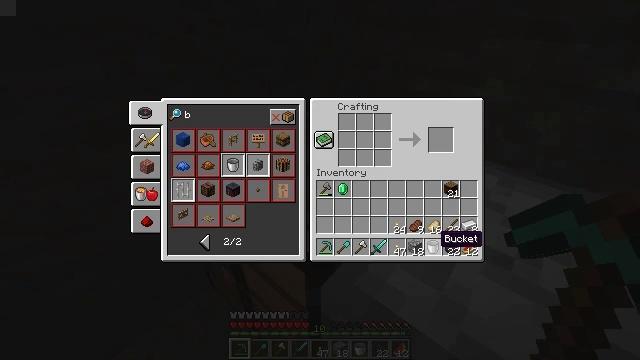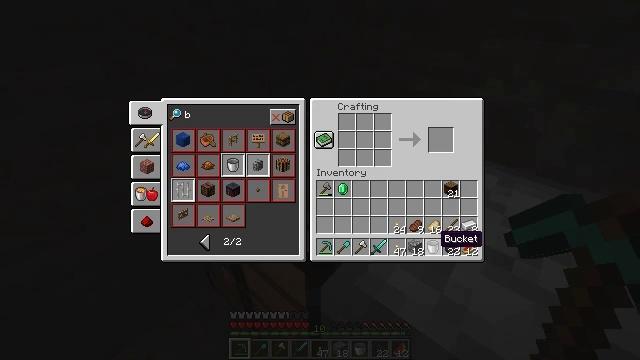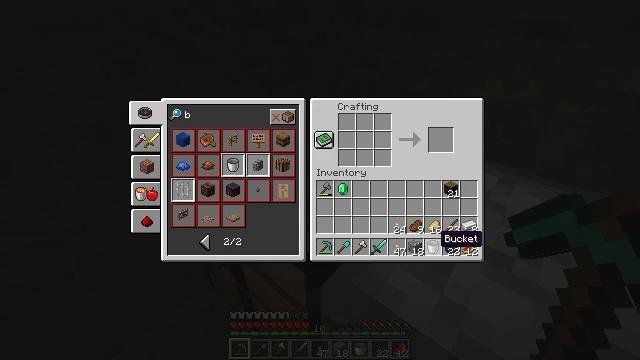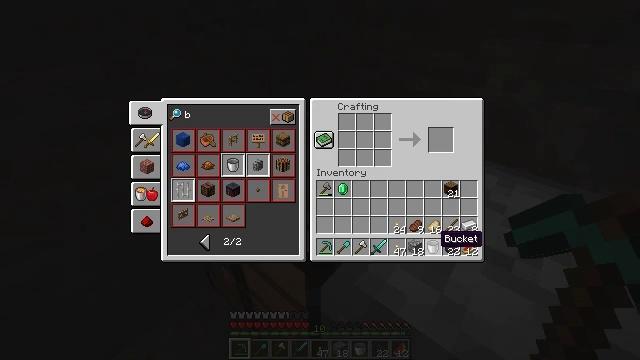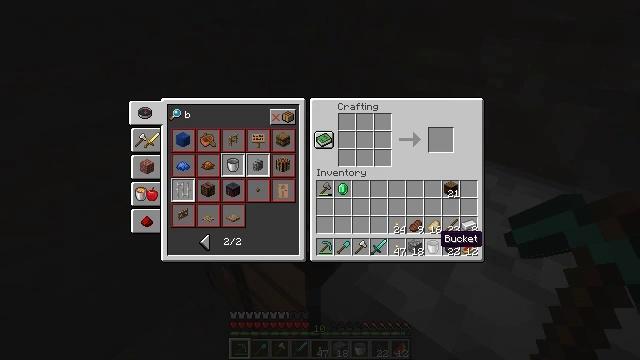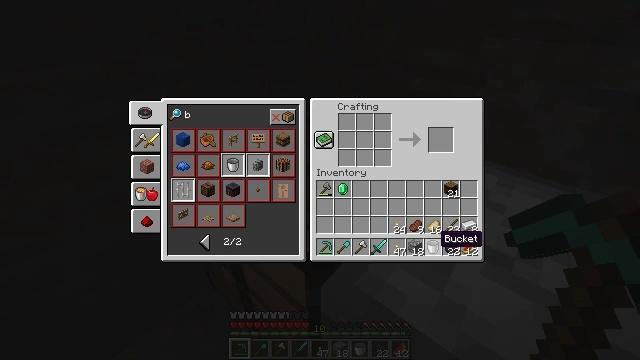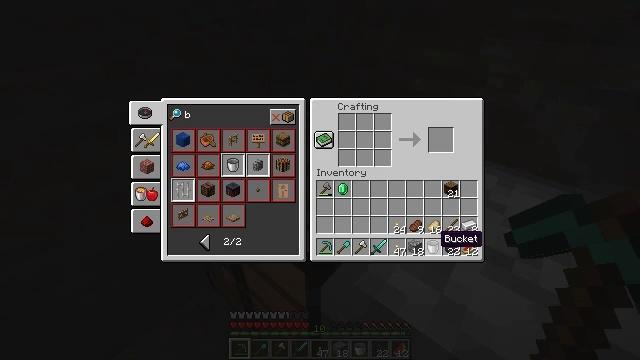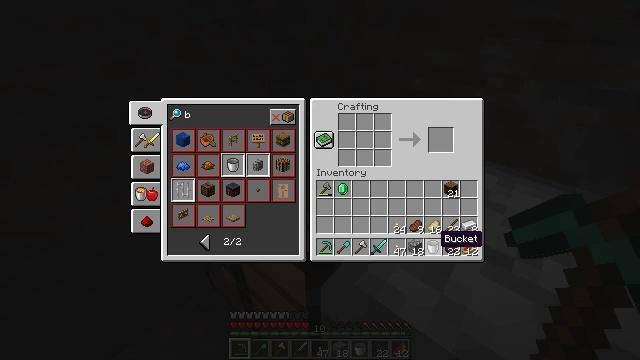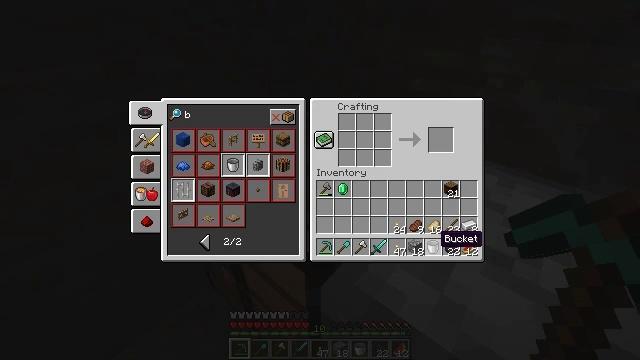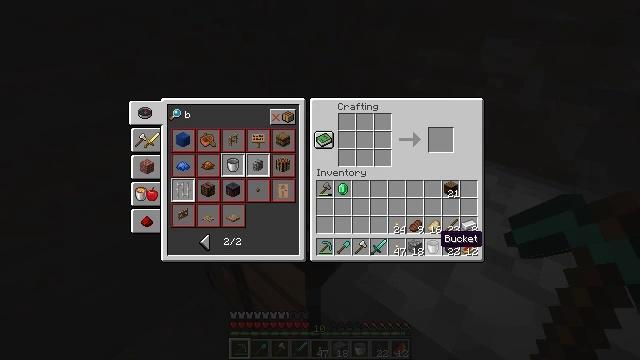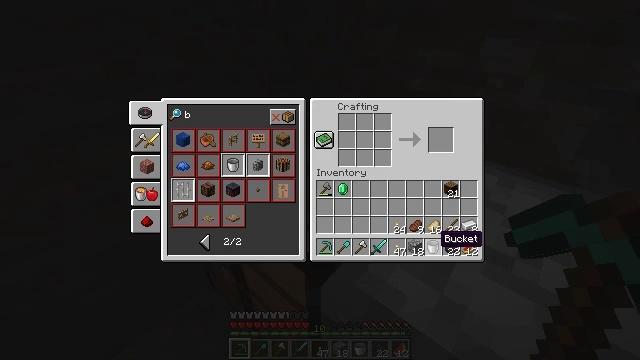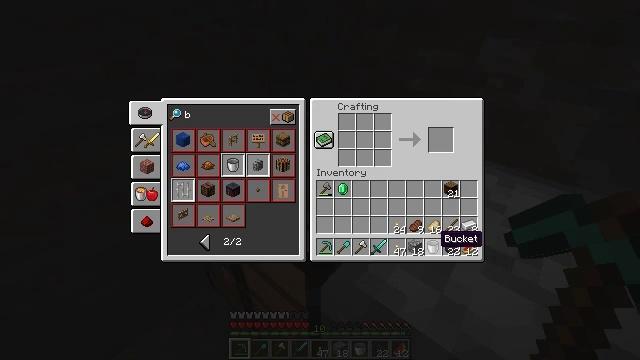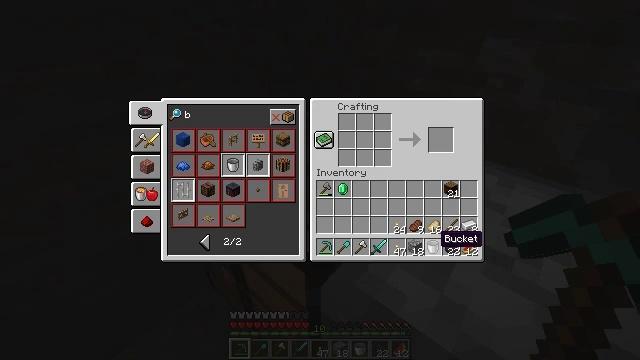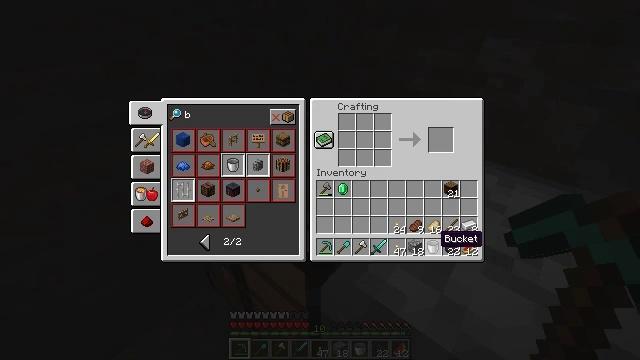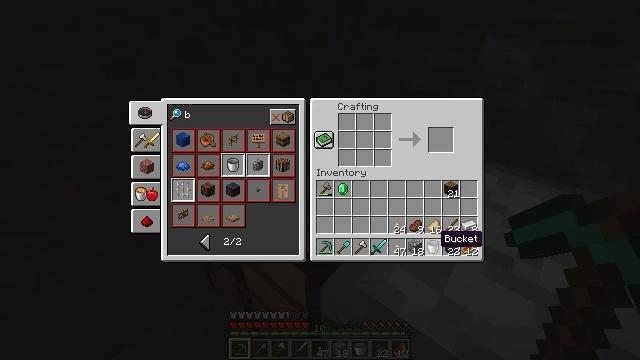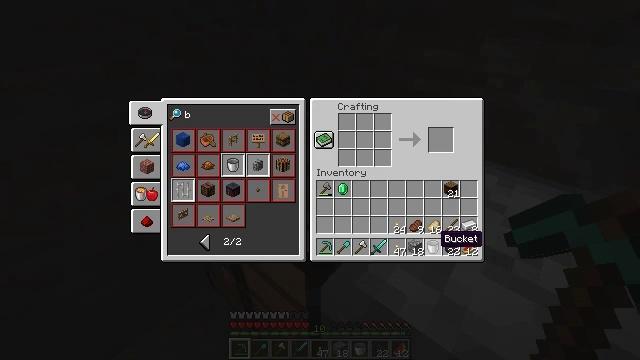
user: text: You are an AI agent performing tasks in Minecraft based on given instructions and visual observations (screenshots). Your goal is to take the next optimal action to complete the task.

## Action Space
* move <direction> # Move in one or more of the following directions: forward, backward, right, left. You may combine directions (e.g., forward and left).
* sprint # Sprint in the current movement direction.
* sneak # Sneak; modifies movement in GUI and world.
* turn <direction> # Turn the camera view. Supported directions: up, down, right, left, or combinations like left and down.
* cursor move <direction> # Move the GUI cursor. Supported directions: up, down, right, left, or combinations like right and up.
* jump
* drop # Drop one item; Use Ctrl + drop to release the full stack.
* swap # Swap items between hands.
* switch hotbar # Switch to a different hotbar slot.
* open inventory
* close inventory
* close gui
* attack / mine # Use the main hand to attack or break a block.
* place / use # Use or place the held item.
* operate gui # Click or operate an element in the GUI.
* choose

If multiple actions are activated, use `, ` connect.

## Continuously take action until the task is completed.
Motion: motion action
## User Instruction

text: Remove an emerald from the inventory.
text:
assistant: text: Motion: no_op
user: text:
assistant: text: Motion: no_op
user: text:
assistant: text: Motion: no_op
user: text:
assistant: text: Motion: no_op
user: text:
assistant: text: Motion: no_op
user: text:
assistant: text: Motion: no_op
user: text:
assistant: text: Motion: no_op
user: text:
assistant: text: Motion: no_op
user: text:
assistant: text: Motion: no_op
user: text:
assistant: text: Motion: no_op
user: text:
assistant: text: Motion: no_op
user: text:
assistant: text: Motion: no_op
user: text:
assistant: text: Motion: no_op
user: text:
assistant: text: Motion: no_op
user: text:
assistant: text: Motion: no_op
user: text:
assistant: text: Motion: no_op
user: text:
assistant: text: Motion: no_op
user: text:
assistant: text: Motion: no_op
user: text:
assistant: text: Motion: no_op
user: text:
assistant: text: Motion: no_op
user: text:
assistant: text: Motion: no_op
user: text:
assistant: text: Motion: no_op
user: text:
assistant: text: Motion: no_op
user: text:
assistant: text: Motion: no_op
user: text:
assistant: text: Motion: no_op
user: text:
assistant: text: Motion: no_op
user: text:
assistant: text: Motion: no_op
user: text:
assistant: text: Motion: no_op
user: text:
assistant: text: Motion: no_op
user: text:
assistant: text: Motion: no_op